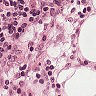
Metastatic tissue present: no